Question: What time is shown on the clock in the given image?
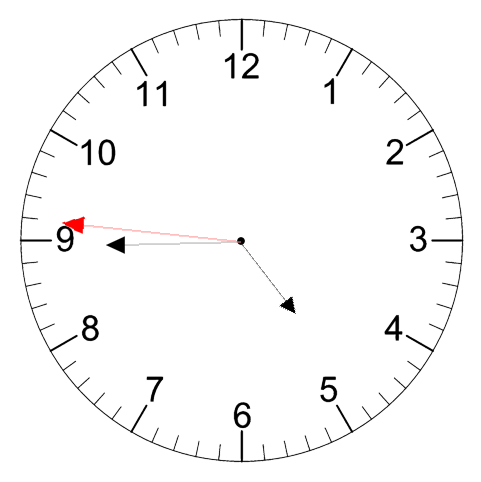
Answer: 04:44:46